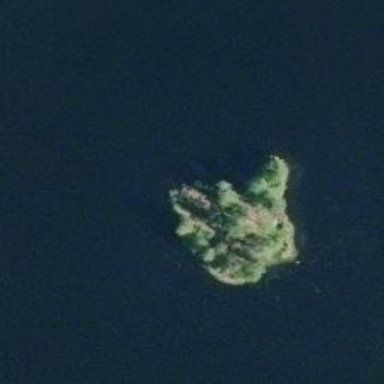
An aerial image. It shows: Island.